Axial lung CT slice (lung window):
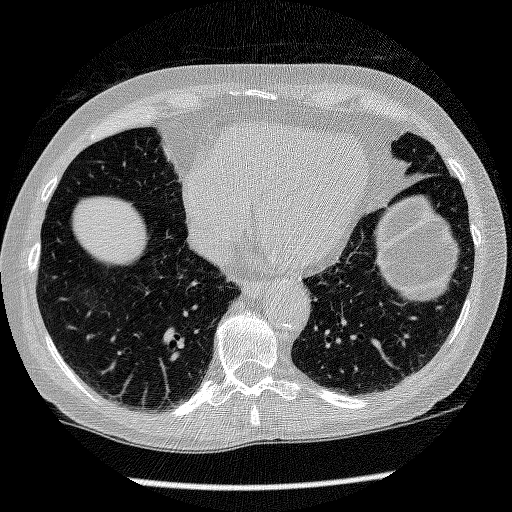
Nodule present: no